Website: bh-photo
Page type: store-pickup
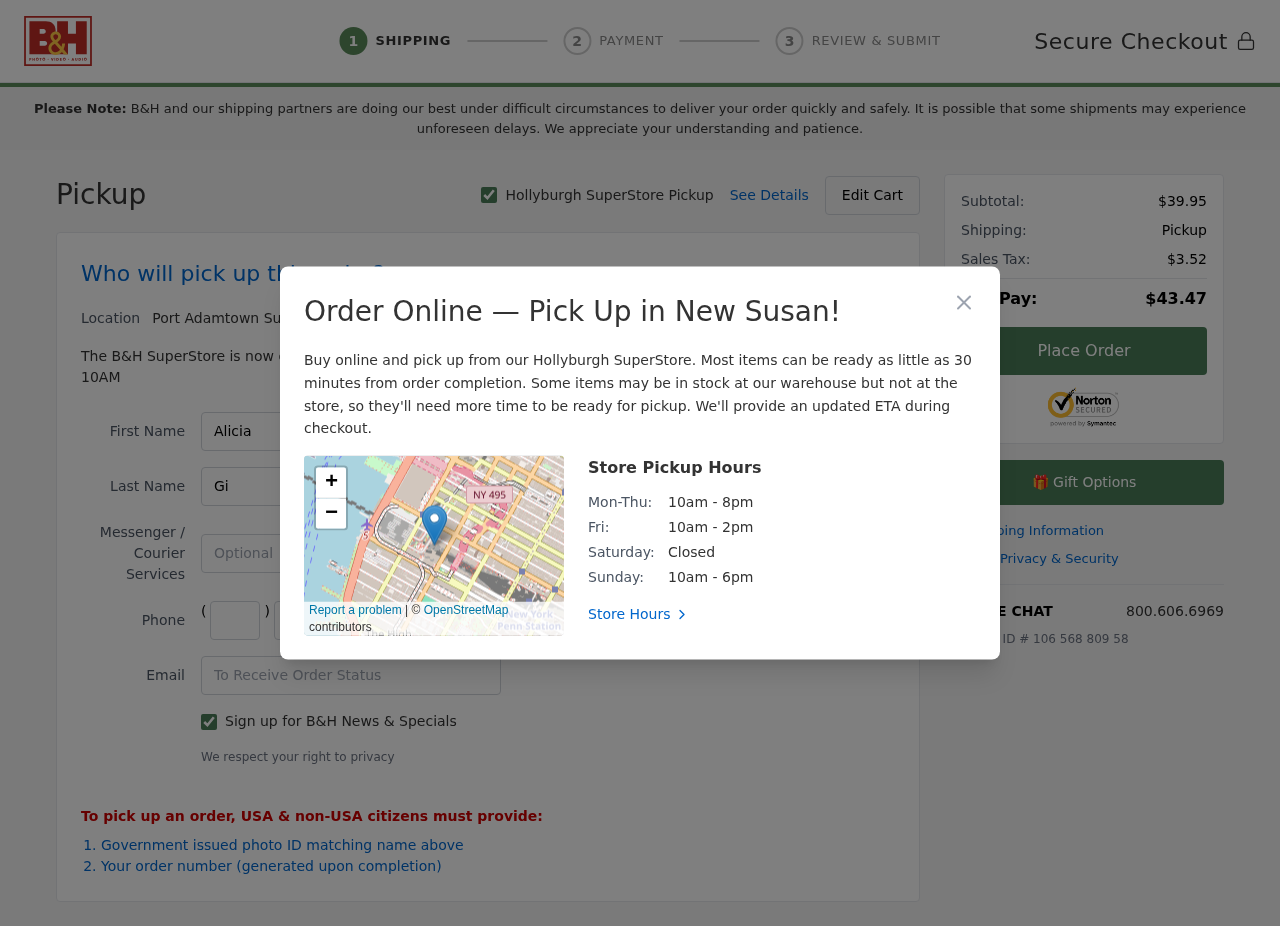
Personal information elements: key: PII_CITY
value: Hollyburgh
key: PII_CITY2
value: Port Adamtown
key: PII_CITY3
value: New Susan
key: PII_EMAIL
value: alicia.gill@hotmail.com
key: PII_FIRSTNAME
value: Alicia
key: PII_LASTNAME
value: Gill
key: PII_PHONE_AREA
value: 746
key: PII_PHONE_PREFIX
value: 975
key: PII_PHONE_SUFFIX
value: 1389
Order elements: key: ORDER_SUBTOTAL
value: $39.95
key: ORDER_TAX
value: $3.52
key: ORDER_TOTAL
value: $43.47
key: ORDER_ID
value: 106 568 809 58